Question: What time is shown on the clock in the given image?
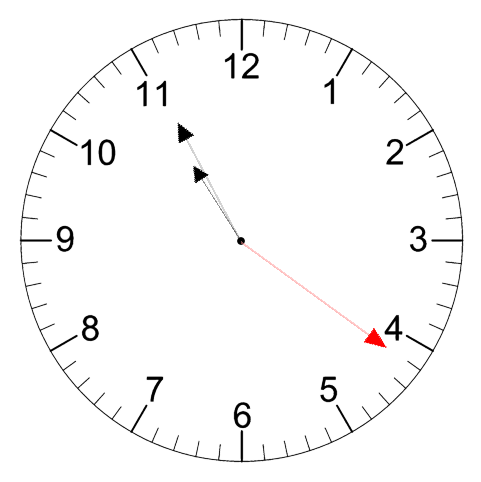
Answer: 10:55:21